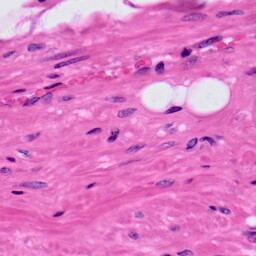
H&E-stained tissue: Prostate